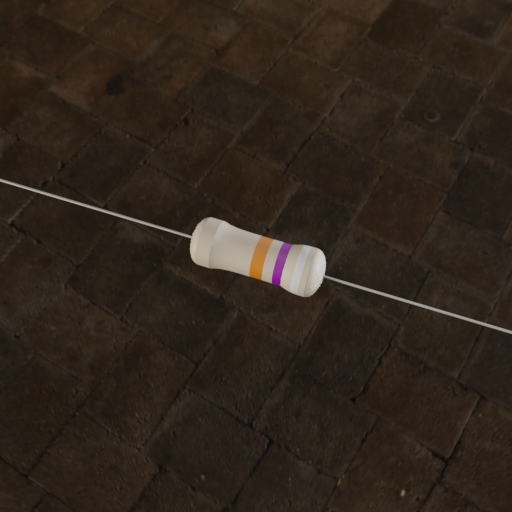
Resistor colour bands (in order): orange, violet, white